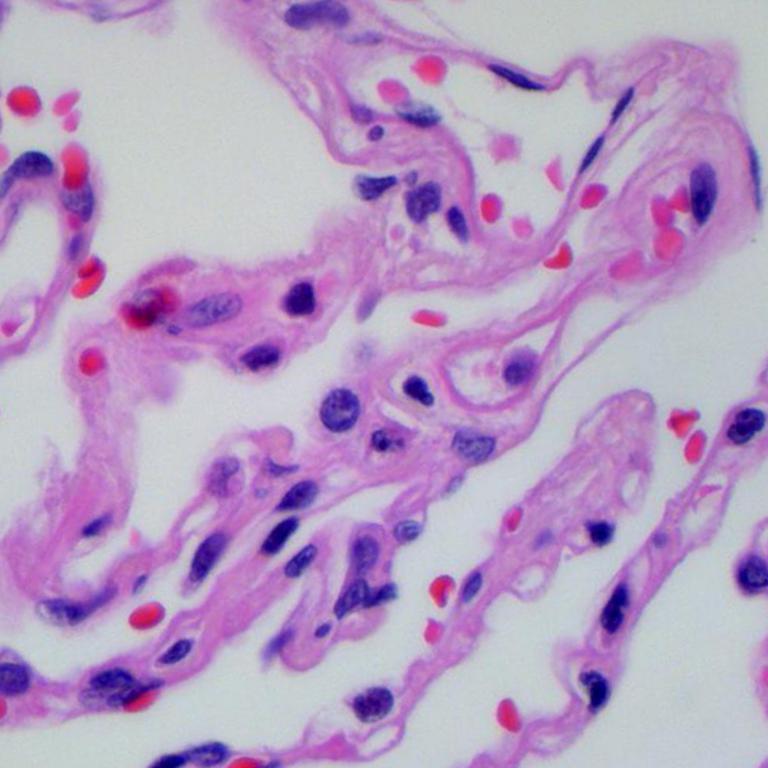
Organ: lung
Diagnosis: benign